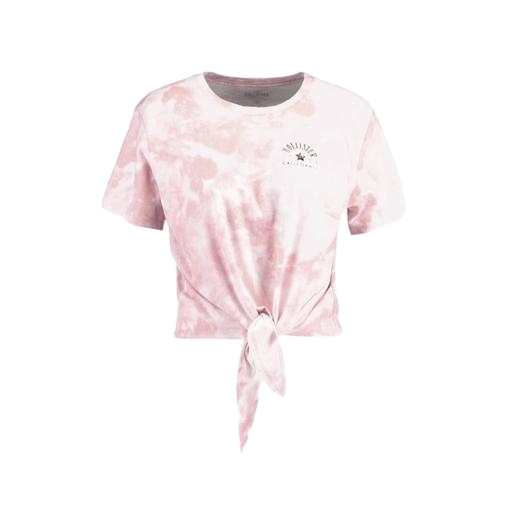
pink tie-dye t-shirt, tie dye pink shirt, pink tie-dye, white background